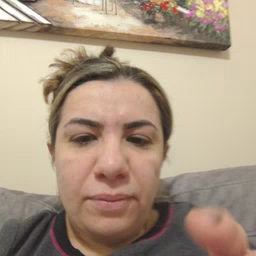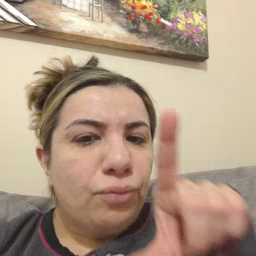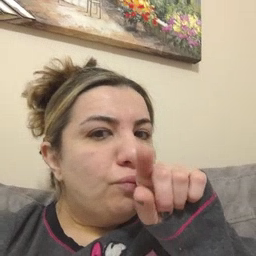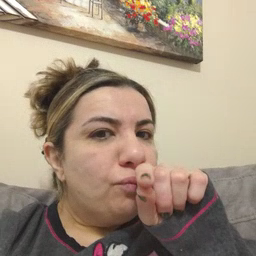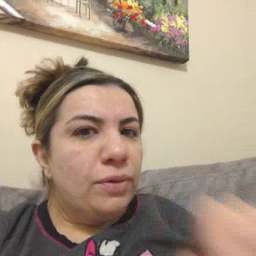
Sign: bird